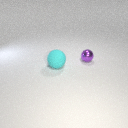
small purple metal sphere to the right of large cyan rubber sphere